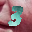
Label: 3